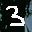
Label: 3